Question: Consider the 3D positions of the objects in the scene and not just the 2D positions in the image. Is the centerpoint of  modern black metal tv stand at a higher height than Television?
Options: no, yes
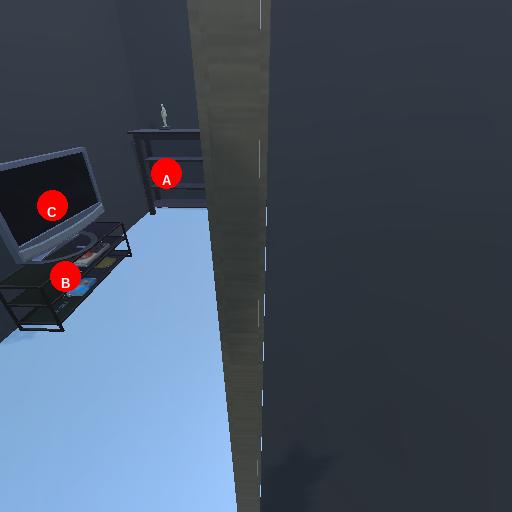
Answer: no